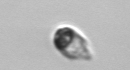
Label: Balanion